【题型】解答题　【知识点】平面几何　【难度】easy
如图，在$\text{Rt}\triangle ABC$中，$\angle ABC = 90^\circ$，以$AB$的中点$O$为圆心，$AB$为直径的圆交$AC$于$D$，$E$是$BC$的中点，$DE$交$BA$的延长线于$F$.

(1) 求证：$FD$是圆$O$的切线；

(2) 若$BC = 4$，$FB = 8$，求$AB$的长.
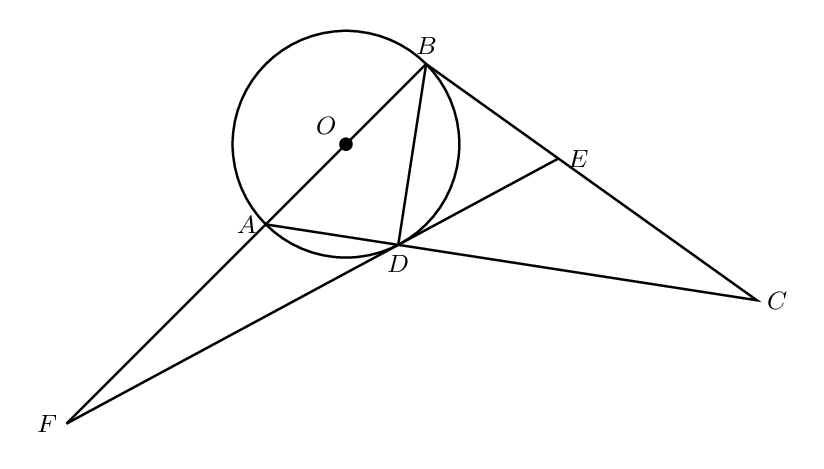
【解答】
\textbf{【答案】}(1)见解析

(2)$AB = \sqrt{17} - 1$

\textbf{【分析】}

\textbf{【详解】}(1) 证明：连接$OD$，如图：

由题可知$\angle ABC = 90^\circ$，

$\because AB$为直径，

$\therefore \angle ADB = \angle BDC = 90^\circ$，

$\because$ 点$E$是$BC$的中点，

$\therefore DE = \dfrac{1}{2}BC = BE = EC$，

$\therefore \angle EDC = \angle ECD$，

又$\because \angle ECD + \angle CBD = 90^\circ$，$\angle ABD + \angle CBD = 90^\circ$，

$\therefore \angle ECD = \angle ABD$，

$\because OB$和$OD$是圆的半径，

$\therefore \angle ODB = \angle OBD$，

$\therefore \angle ODB + \angle BDE = \angle EDC + \angle BDE = 90^\circ$，

即$\angle ODE = 90^\circ$，

故：$FD$是$\odot O$的切线.
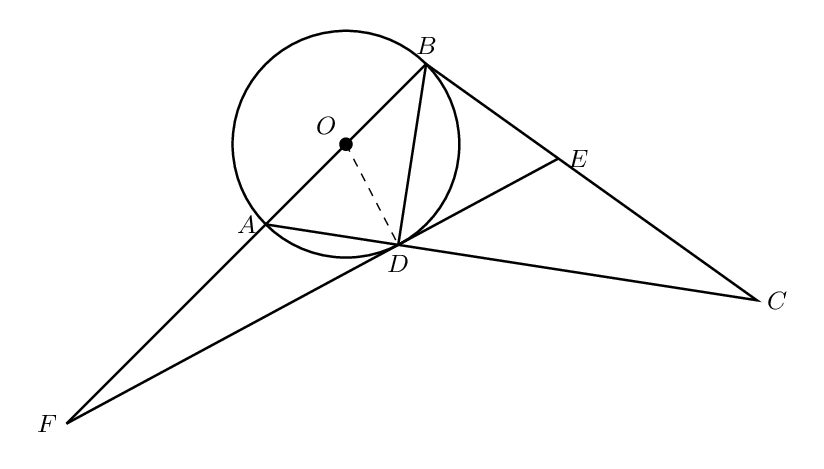